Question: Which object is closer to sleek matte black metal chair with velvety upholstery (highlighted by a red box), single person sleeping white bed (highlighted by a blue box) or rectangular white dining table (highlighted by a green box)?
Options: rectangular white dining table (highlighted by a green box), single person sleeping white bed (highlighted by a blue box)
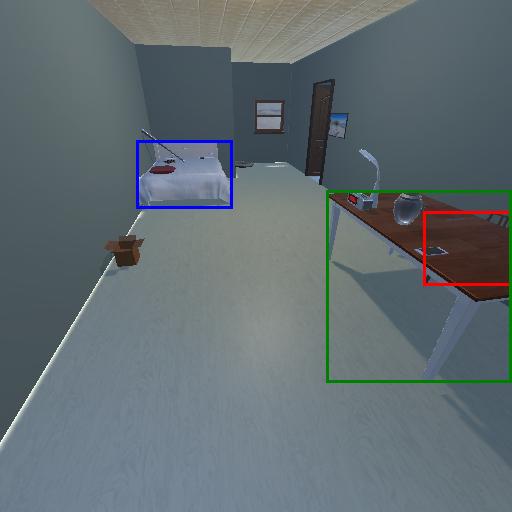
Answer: rectangular white dining table (highlighted by a green box)